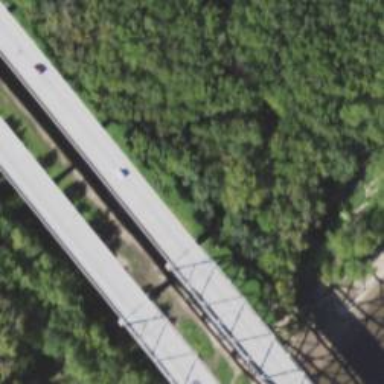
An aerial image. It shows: Truss bridge on motorway.